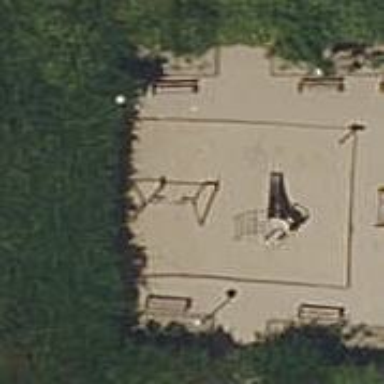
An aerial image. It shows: Playground area for leisure land.